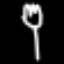
Label: fork